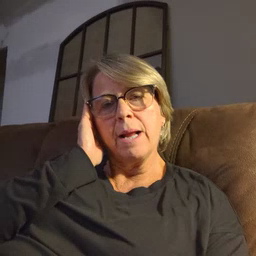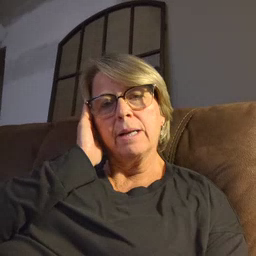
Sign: bed